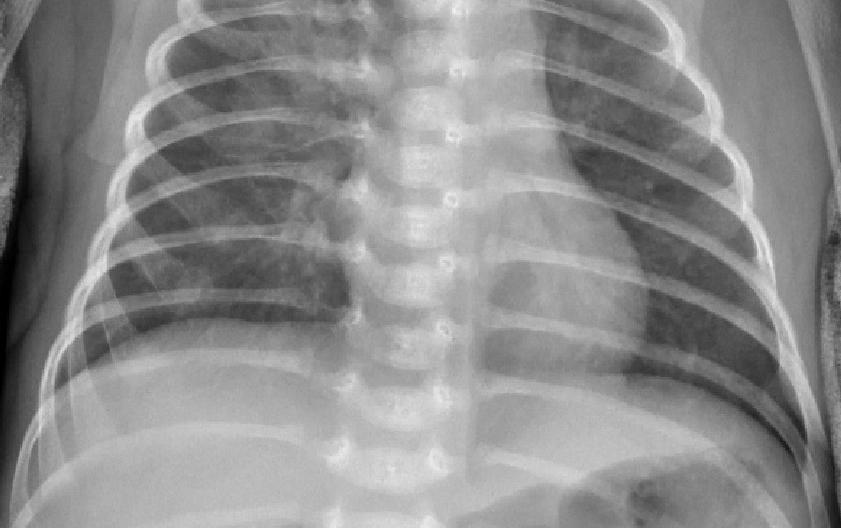
Diagnosis: PNEUMONIA